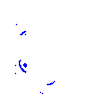
Particle: kaon